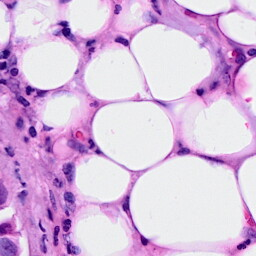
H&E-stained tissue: Breast